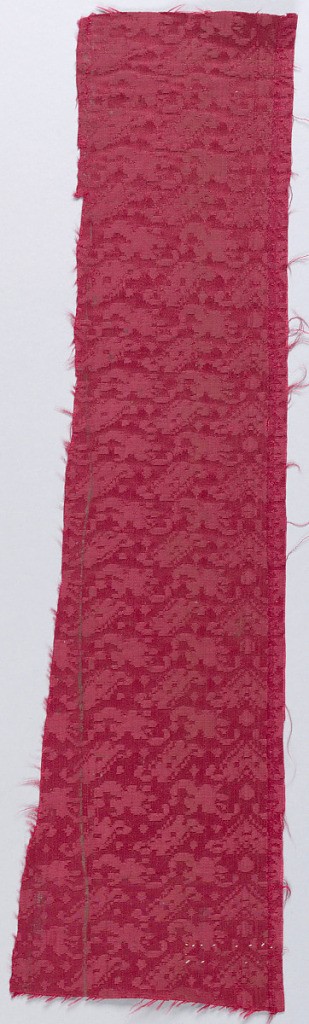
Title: Fragment
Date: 16th century
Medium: silk Technique: 5-harness satin damask
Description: Dark crimson damask with small close-set allover design of bars and springs.